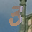
Label: 3